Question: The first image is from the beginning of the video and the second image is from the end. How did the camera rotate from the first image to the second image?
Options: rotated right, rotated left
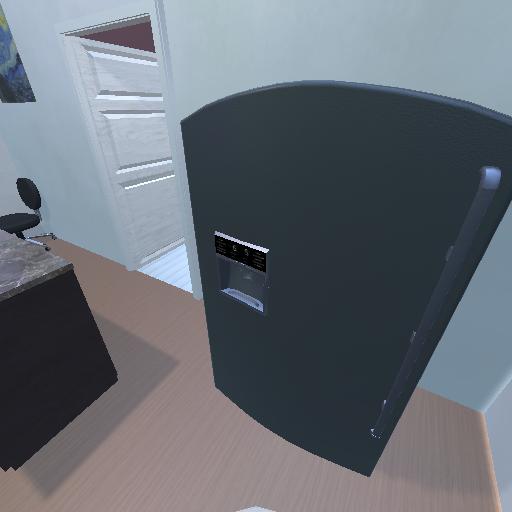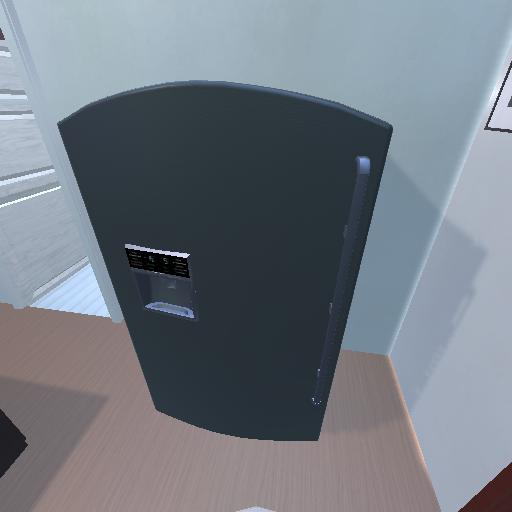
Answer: rotated right